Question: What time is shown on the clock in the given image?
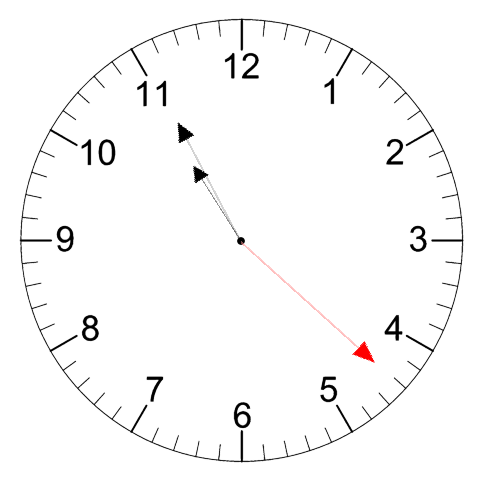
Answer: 10:55:22